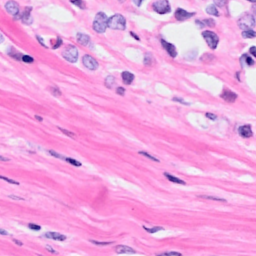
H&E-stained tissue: Breast